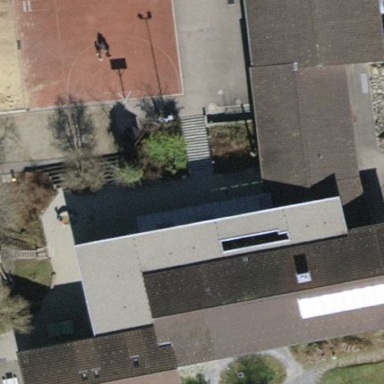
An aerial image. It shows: Primary school.